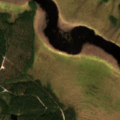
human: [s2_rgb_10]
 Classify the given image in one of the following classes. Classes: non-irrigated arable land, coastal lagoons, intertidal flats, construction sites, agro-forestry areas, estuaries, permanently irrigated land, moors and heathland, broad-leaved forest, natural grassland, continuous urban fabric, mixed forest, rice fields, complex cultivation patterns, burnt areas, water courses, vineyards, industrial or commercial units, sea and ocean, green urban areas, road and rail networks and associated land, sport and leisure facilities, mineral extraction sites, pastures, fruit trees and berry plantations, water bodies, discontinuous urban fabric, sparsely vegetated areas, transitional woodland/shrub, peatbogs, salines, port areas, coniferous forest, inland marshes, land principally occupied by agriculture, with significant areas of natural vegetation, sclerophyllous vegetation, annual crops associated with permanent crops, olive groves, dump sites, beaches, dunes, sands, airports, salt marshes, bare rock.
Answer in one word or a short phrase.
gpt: coniferous forest, peatbogs, water bodies